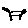
Label: cat